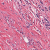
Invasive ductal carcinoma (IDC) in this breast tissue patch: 1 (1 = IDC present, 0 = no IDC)